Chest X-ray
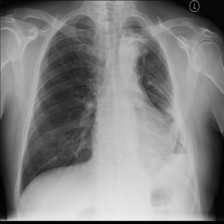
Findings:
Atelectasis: negative
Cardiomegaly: negative
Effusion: negative
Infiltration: negative
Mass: negative
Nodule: negative
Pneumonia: negative
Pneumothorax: negative
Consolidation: negative
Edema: negative
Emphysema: negative
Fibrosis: negative
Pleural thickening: negative
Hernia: negative